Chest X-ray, AP view. Patient: 21 years old, sex M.
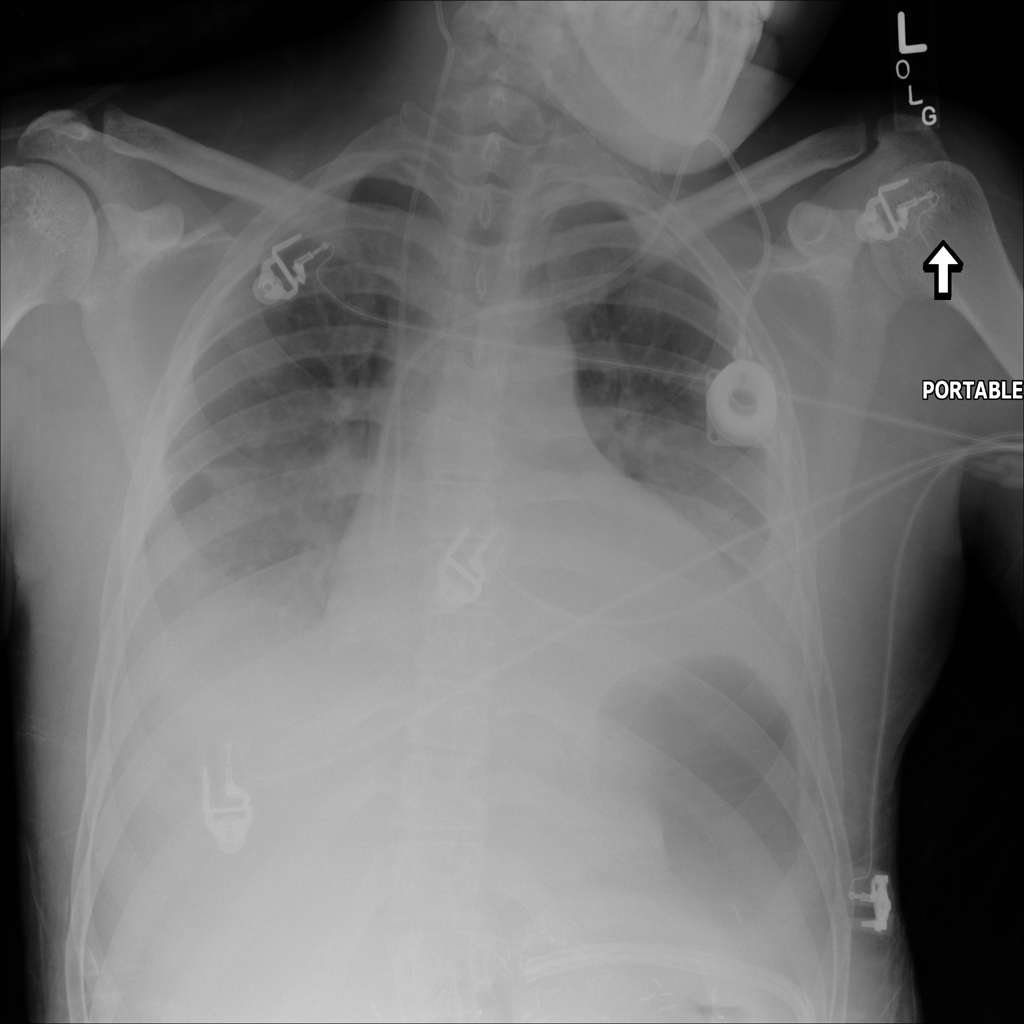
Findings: Effusion